Question: I am using ApiGility to update a shopping basket products and quantities and am testing with Chromes Postman.
I am using the PUT method to send my form data to the api and keep getting the following error:
'''
JSON decoding error: Syntax error, malformed JSON
'''
This is a screenshot of my PostMan setup:

I have tried setting Content-Type as Text however I then get a "INvalid content-type specified" error.
Is there a way to set PostMan to send Json?
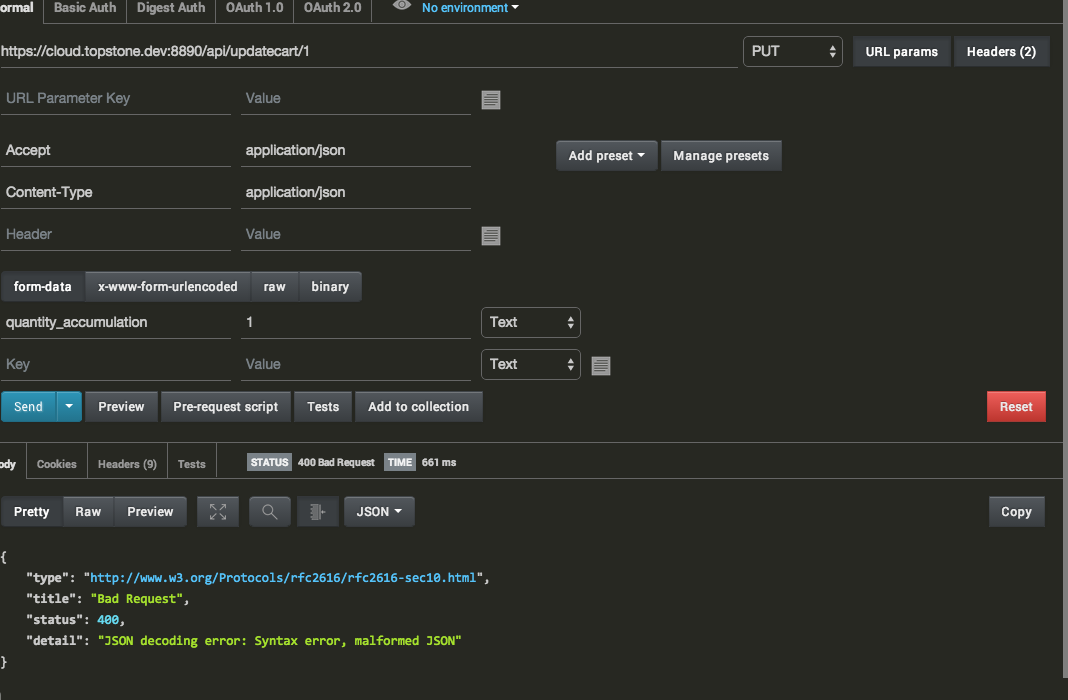
Answer: The problem is that you're trying to send parameters as form data. Instead you'll want to send it as "raw." Click on the "raw" tab in the Headers section. Then enter your data as a JSON string.
'''
{"quantity_accumulation": "1"}
'''